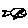
Label: fish